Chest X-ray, PA view. Patient: 59 years old, sex M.
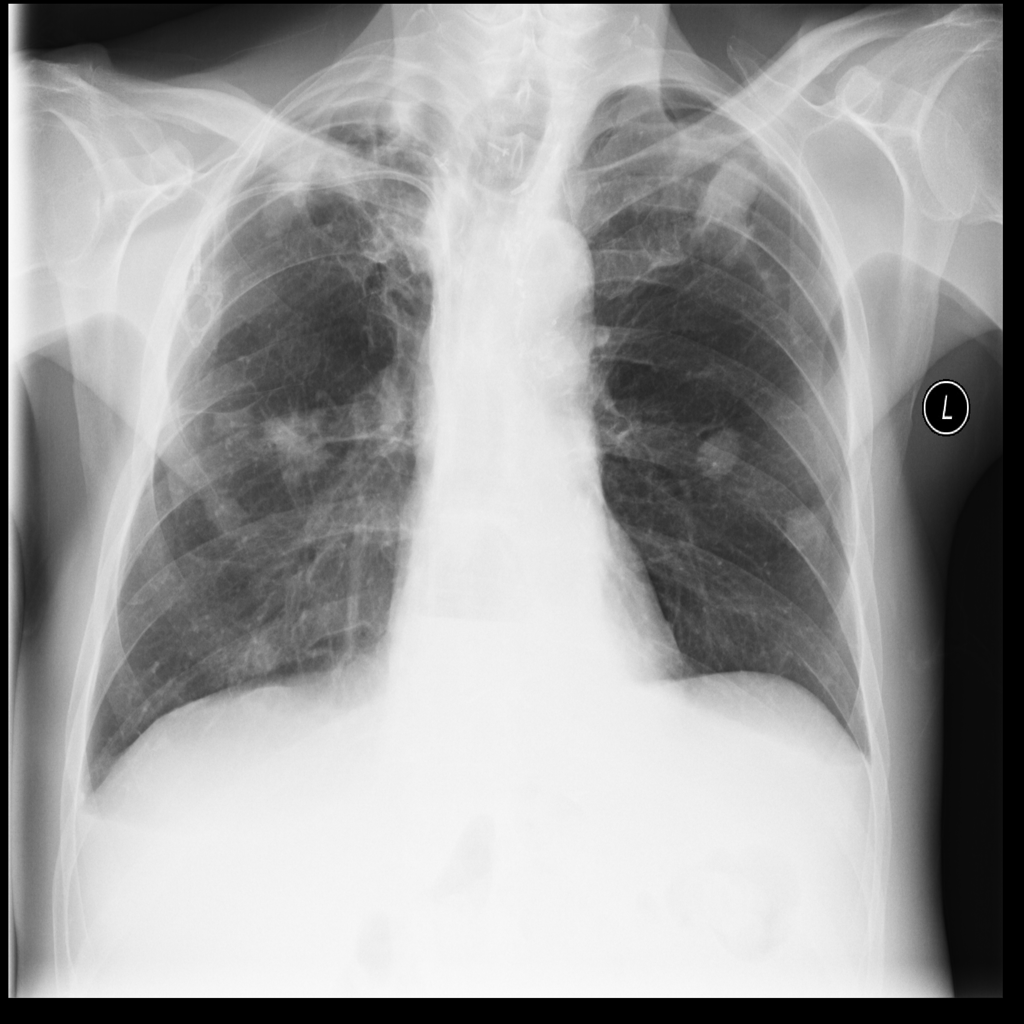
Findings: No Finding